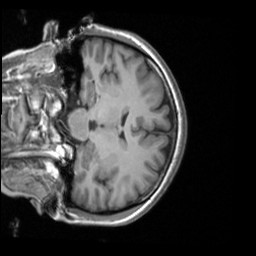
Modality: T1w
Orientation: coronal
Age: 20
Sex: female
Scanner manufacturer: siemens
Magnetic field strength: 3 T
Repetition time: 1.9 s
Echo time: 0.00226 s